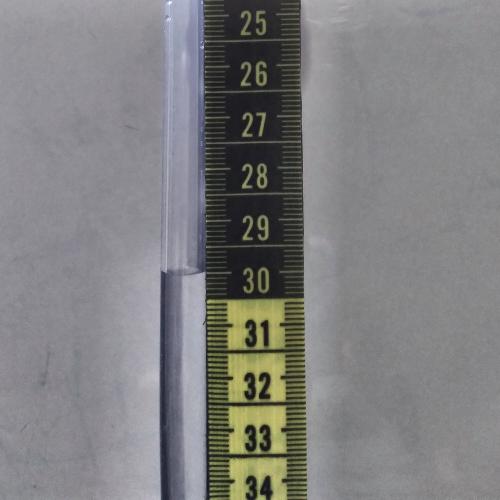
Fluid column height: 30.0 cm